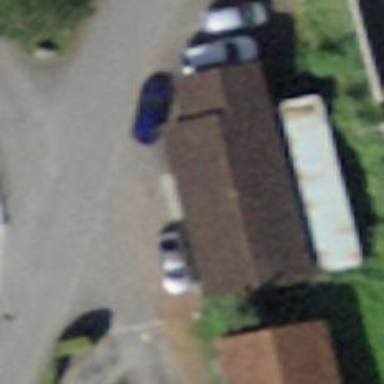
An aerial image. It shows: Group of garages.